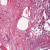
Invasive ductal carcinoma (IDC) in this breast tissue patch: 0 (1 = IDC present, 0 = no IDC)